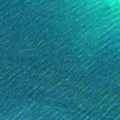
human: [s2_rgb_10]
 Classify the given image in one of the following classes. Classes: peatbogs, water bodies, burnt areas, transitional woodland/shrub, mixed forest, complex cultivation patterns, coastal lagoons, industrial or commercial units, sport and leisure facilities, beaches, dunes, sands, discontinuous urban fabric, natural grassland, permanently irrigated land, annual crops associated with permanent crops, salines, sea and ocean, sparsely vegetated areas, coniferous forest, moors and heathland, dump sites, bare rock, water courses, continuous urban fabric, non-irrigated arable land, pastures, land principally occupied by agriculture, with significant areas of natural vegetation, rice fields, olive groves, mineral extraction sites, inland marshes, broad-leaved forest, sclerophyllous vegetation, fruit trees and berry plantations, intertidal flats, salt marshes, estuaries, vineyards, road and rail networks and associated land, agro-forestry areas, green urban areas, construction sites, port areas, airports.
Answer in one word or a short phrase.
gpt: sea and ocean